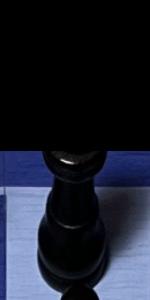
Label: King_Black